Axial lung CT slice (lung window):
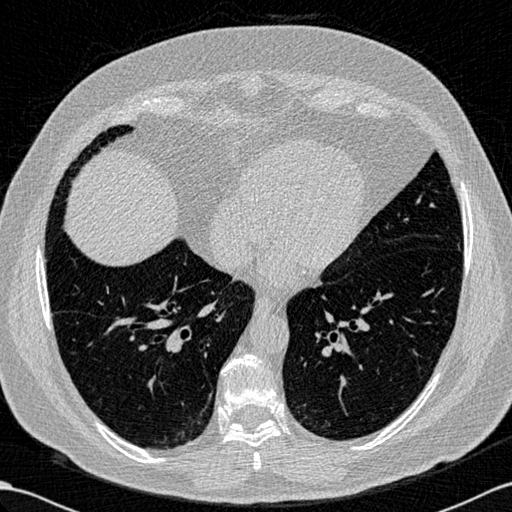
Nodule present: no